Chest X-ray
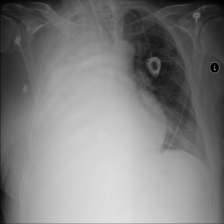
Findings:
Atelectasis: negative
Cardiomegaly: negative
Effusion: negative
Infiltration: negative
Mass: negative
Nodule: negative
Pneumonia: negative
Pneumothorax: negative
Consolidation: negative
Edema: negative
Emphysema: negative
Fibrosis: negative
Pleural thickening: negative
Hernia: negative